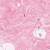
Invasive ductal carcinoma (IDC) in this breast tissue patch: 0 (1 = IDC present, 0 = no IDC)